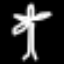
Label: palm tree